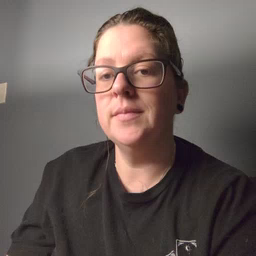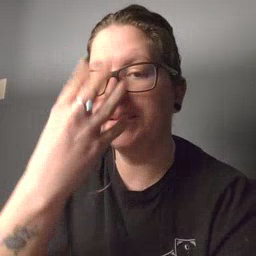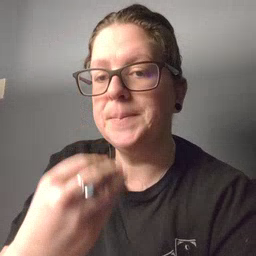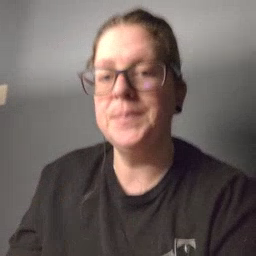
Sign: sleep